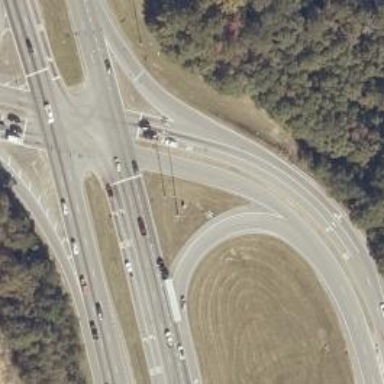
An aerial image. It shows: Trunk link highway.